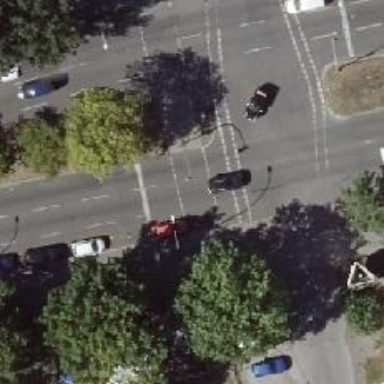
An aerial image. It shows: Crossing with traffic signals.